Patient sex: M
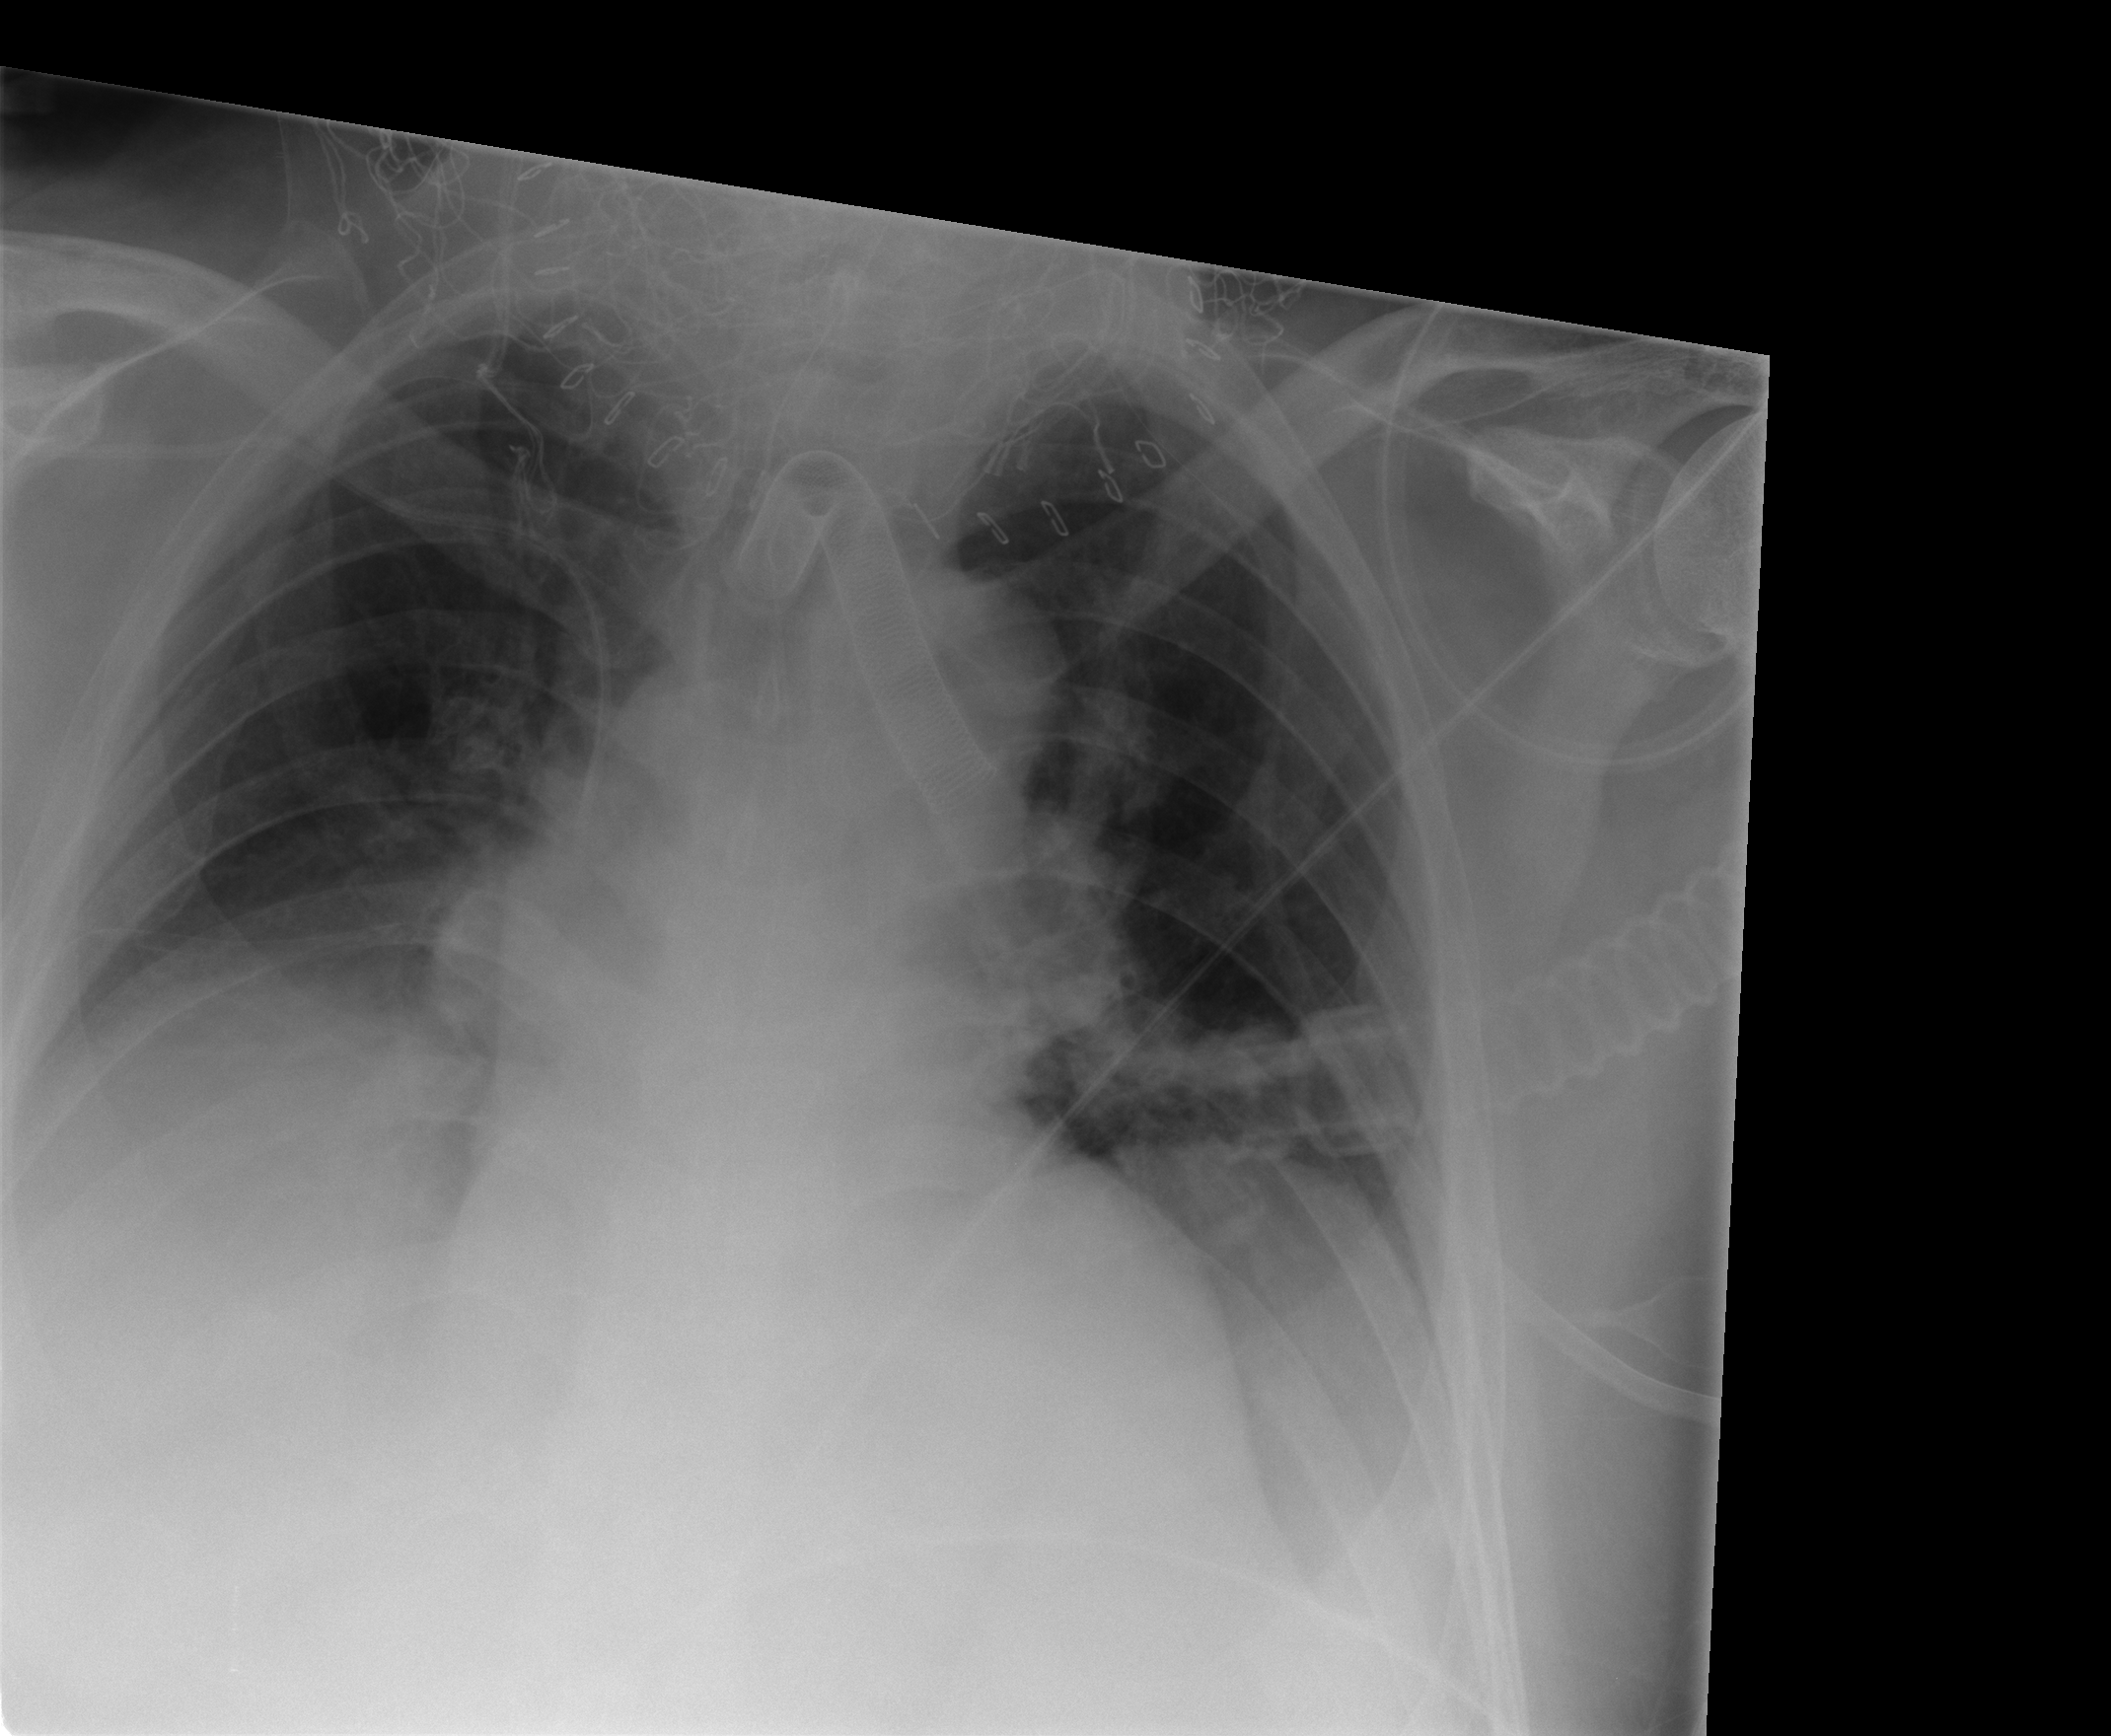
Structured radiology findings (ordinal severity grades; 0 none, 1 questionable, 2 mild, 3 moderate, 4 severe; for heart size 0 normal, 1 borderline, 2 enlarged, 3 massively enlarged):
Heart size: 0
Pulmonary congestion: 0
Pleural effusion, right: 2
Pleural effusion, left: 2
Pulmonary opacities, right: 0
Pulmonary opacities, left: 0
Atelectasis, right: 2
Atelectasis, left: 2